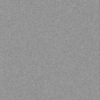
Label: dusty